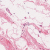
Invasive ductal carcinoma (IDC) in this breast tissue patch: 0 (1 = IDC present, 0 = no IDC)